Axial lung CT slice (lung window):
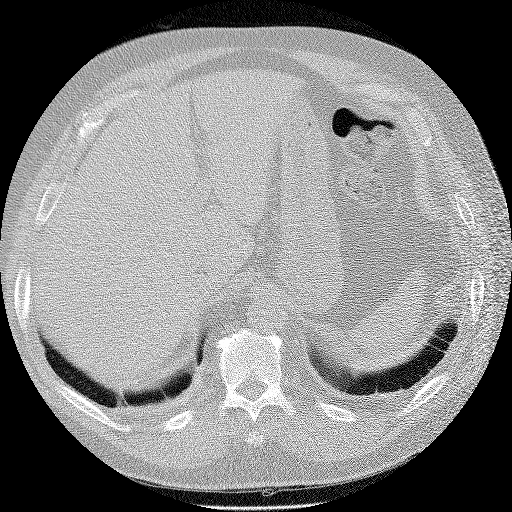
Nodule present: no